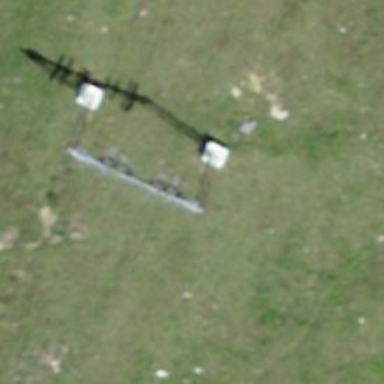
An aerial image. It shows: Pylon for aerialway.